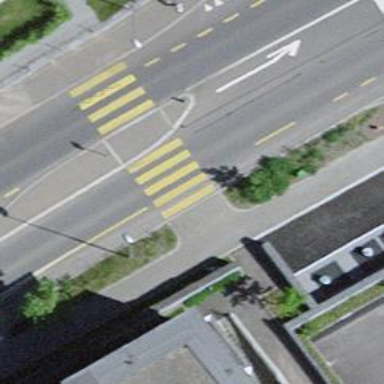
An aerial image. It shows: Traffic calming island.